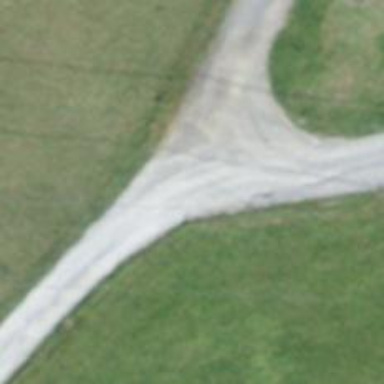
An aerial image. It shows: Track with grade 2 gravel surface.